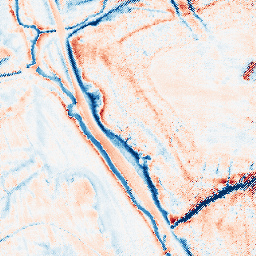
Category: edge_preserving
Decomposition family: anisotropic_diffusion
Decomposition parameters: iterations: 50
kappa: 100
gamma: 0.2
Upsampling method: regularized
Upsampling parameters: scale: 4
lambda_reg: 0.1
Upsampling scale: 4